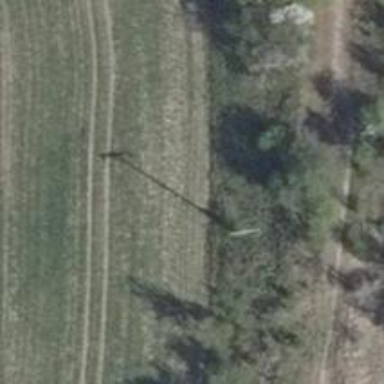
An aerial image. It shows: Power pole.